Interaction volume radius: 5 \u00c5
Interaction volume height: 15 \u00c5
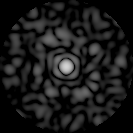
Disorder parameter: 0.8237